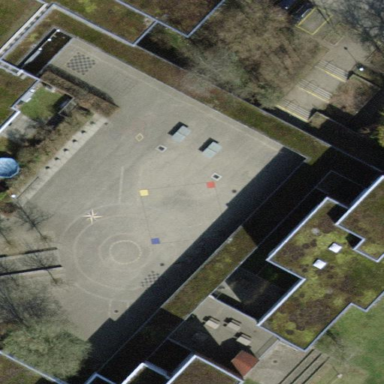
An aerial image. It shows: View of roof of building.